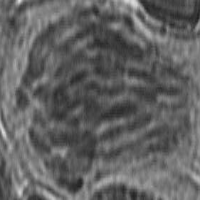
Label: prophase